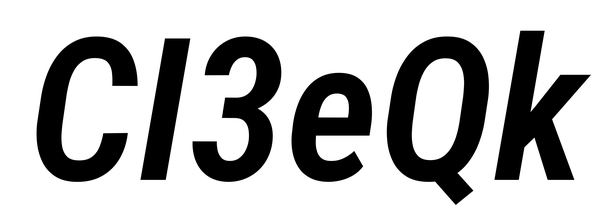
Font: Roboto-Italic_Condensed_SemiBold_Italic